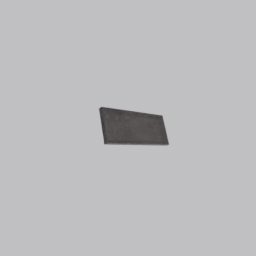
Label: decoration